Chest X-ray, AP view. Patient: 76 years old, sex M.
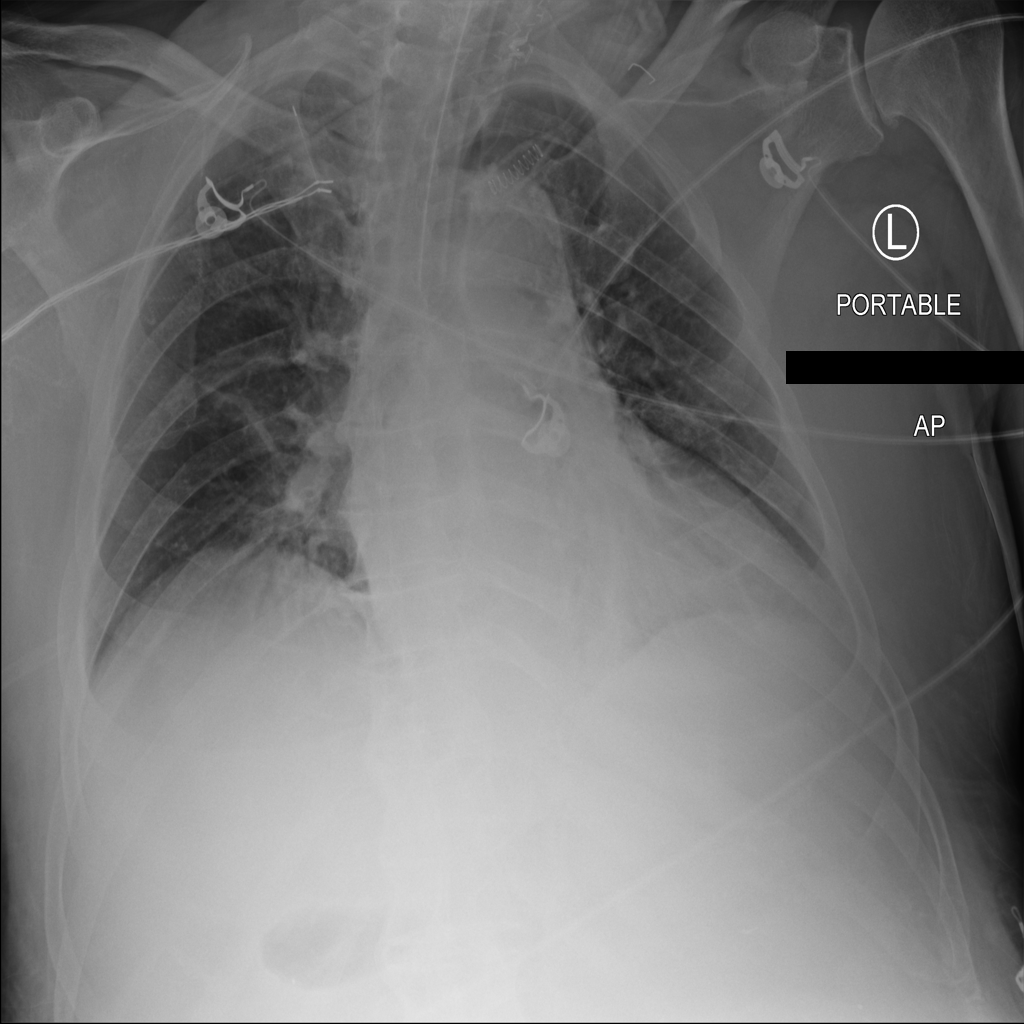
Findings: No Finding